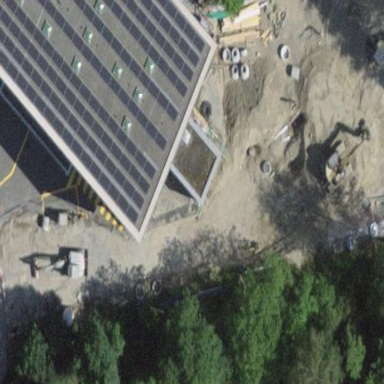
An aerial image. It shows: Solar power generator using photovoltaic method with solar photovoltaic panel types.